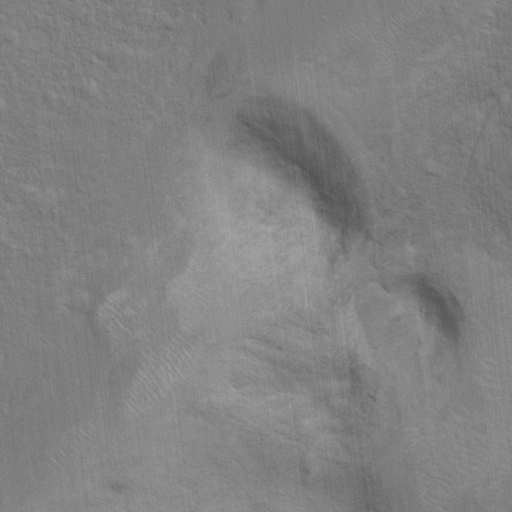
Classes present: Background, Cone